Question: How can I get 'windowWidth', 'windowHeight', 'pageWidth', 'pageHeight', 'screenWidth', 'screenHeight', 'pageX', 'pageY', 'screenX', 'screenY' which will work in all major browsers?

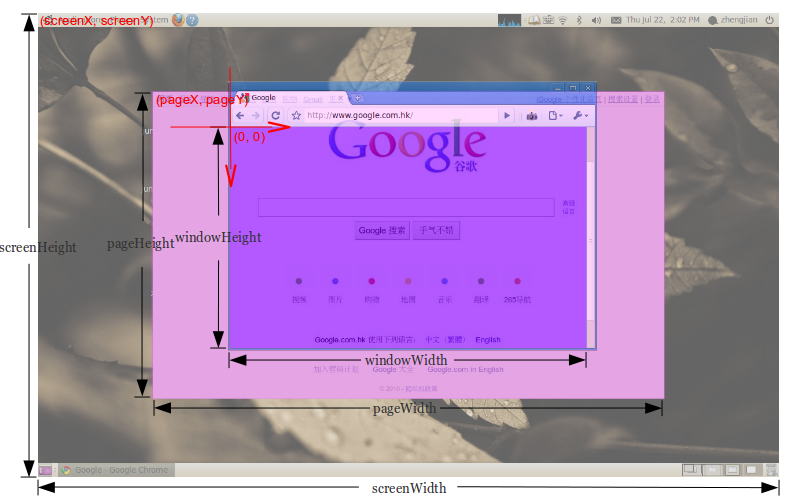
Answer: You can get the size of the window or document with jQuery:
'''
// Size of browser viewport.
$(window).height();
$(window).width();
// Size of HTML document (same as pageHeight/pageWidth in screenshot).
$(document).height();
$(document).width();
'''
For screen size you can use the <URL> object:
'''
window.screen.height;
window.screen.width;
'''